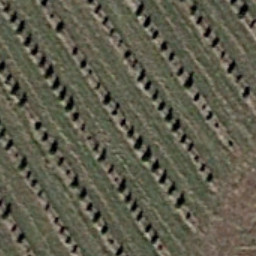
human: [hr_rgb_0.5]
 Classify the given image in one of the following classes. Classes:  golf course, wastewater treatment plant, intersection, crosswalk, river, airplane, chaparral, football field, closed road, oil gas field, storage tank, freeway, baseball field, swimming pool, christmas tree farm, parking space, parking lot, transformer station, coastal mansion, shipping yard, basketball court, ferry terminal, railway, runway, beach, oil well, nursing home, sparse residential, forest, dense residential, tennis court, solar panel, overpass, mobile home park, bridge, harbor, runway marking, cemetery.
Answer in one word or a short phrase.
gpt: christmas tree farm